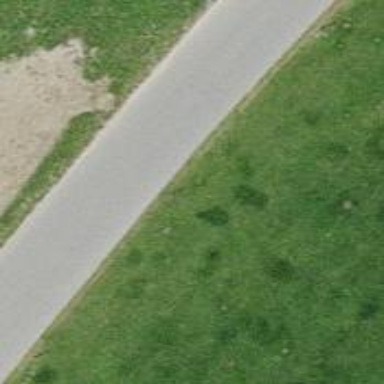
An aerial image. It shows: Unclassified road with asphalt surface.